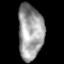
Tissue: lung
Cell type: Epithelial cells
Senescence score: 0.1597
Nuclear area (px): 1352
Mean DAPI intensity: 157.234